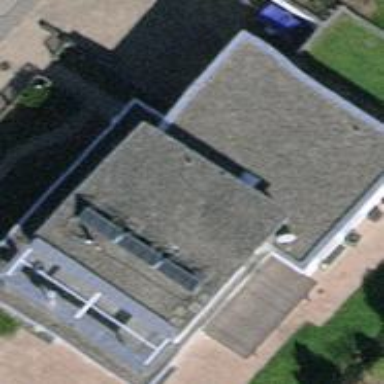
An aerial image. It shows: Building with flat roof.